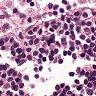
Metastatic tissue present: no